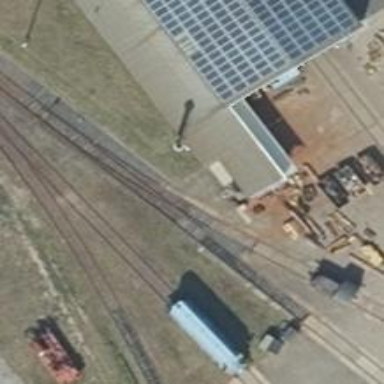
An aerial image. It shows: Railway switch.